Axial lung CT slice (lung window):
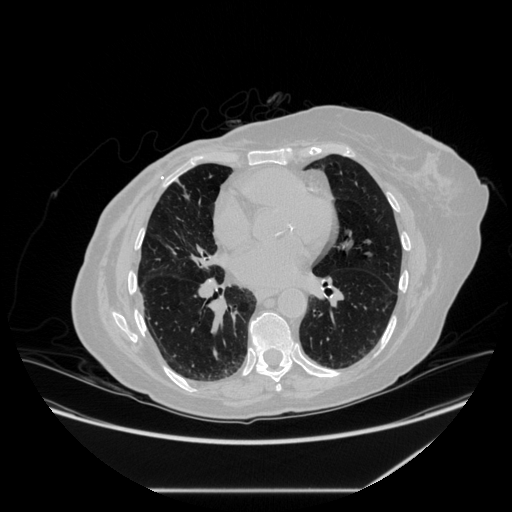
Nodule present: no